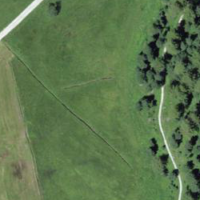
EUNIS habitat code: 26
Species observed at this site:
Sylvia borin
Chloris chloris
Turdus viscivorus
Fringilla coelebs
Passer domesticus
Carduelis carduelis
Turdus merula
Larus michahellis
Alauda arvensis
Stellaria nemorum
Saxicola rubetra
Parus major
Hirundo rustica
Pica pica
Phoenicurus ochruros